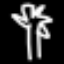
Label: palm tree